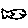
Label: fish